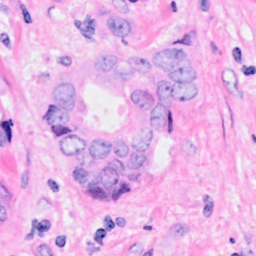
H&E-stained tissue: Breast